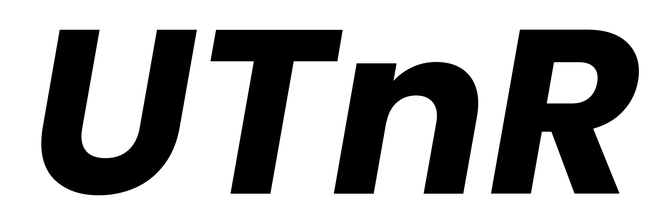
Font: Poppins-BoldItalic